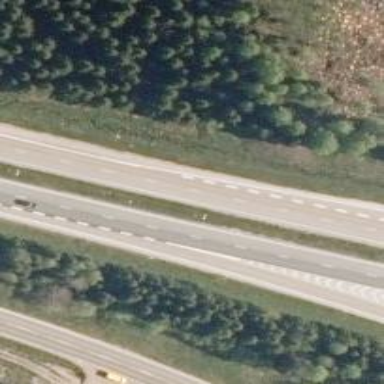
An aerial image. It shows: Motorway junction.